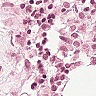
Metastatic tissue present: no